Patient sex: M
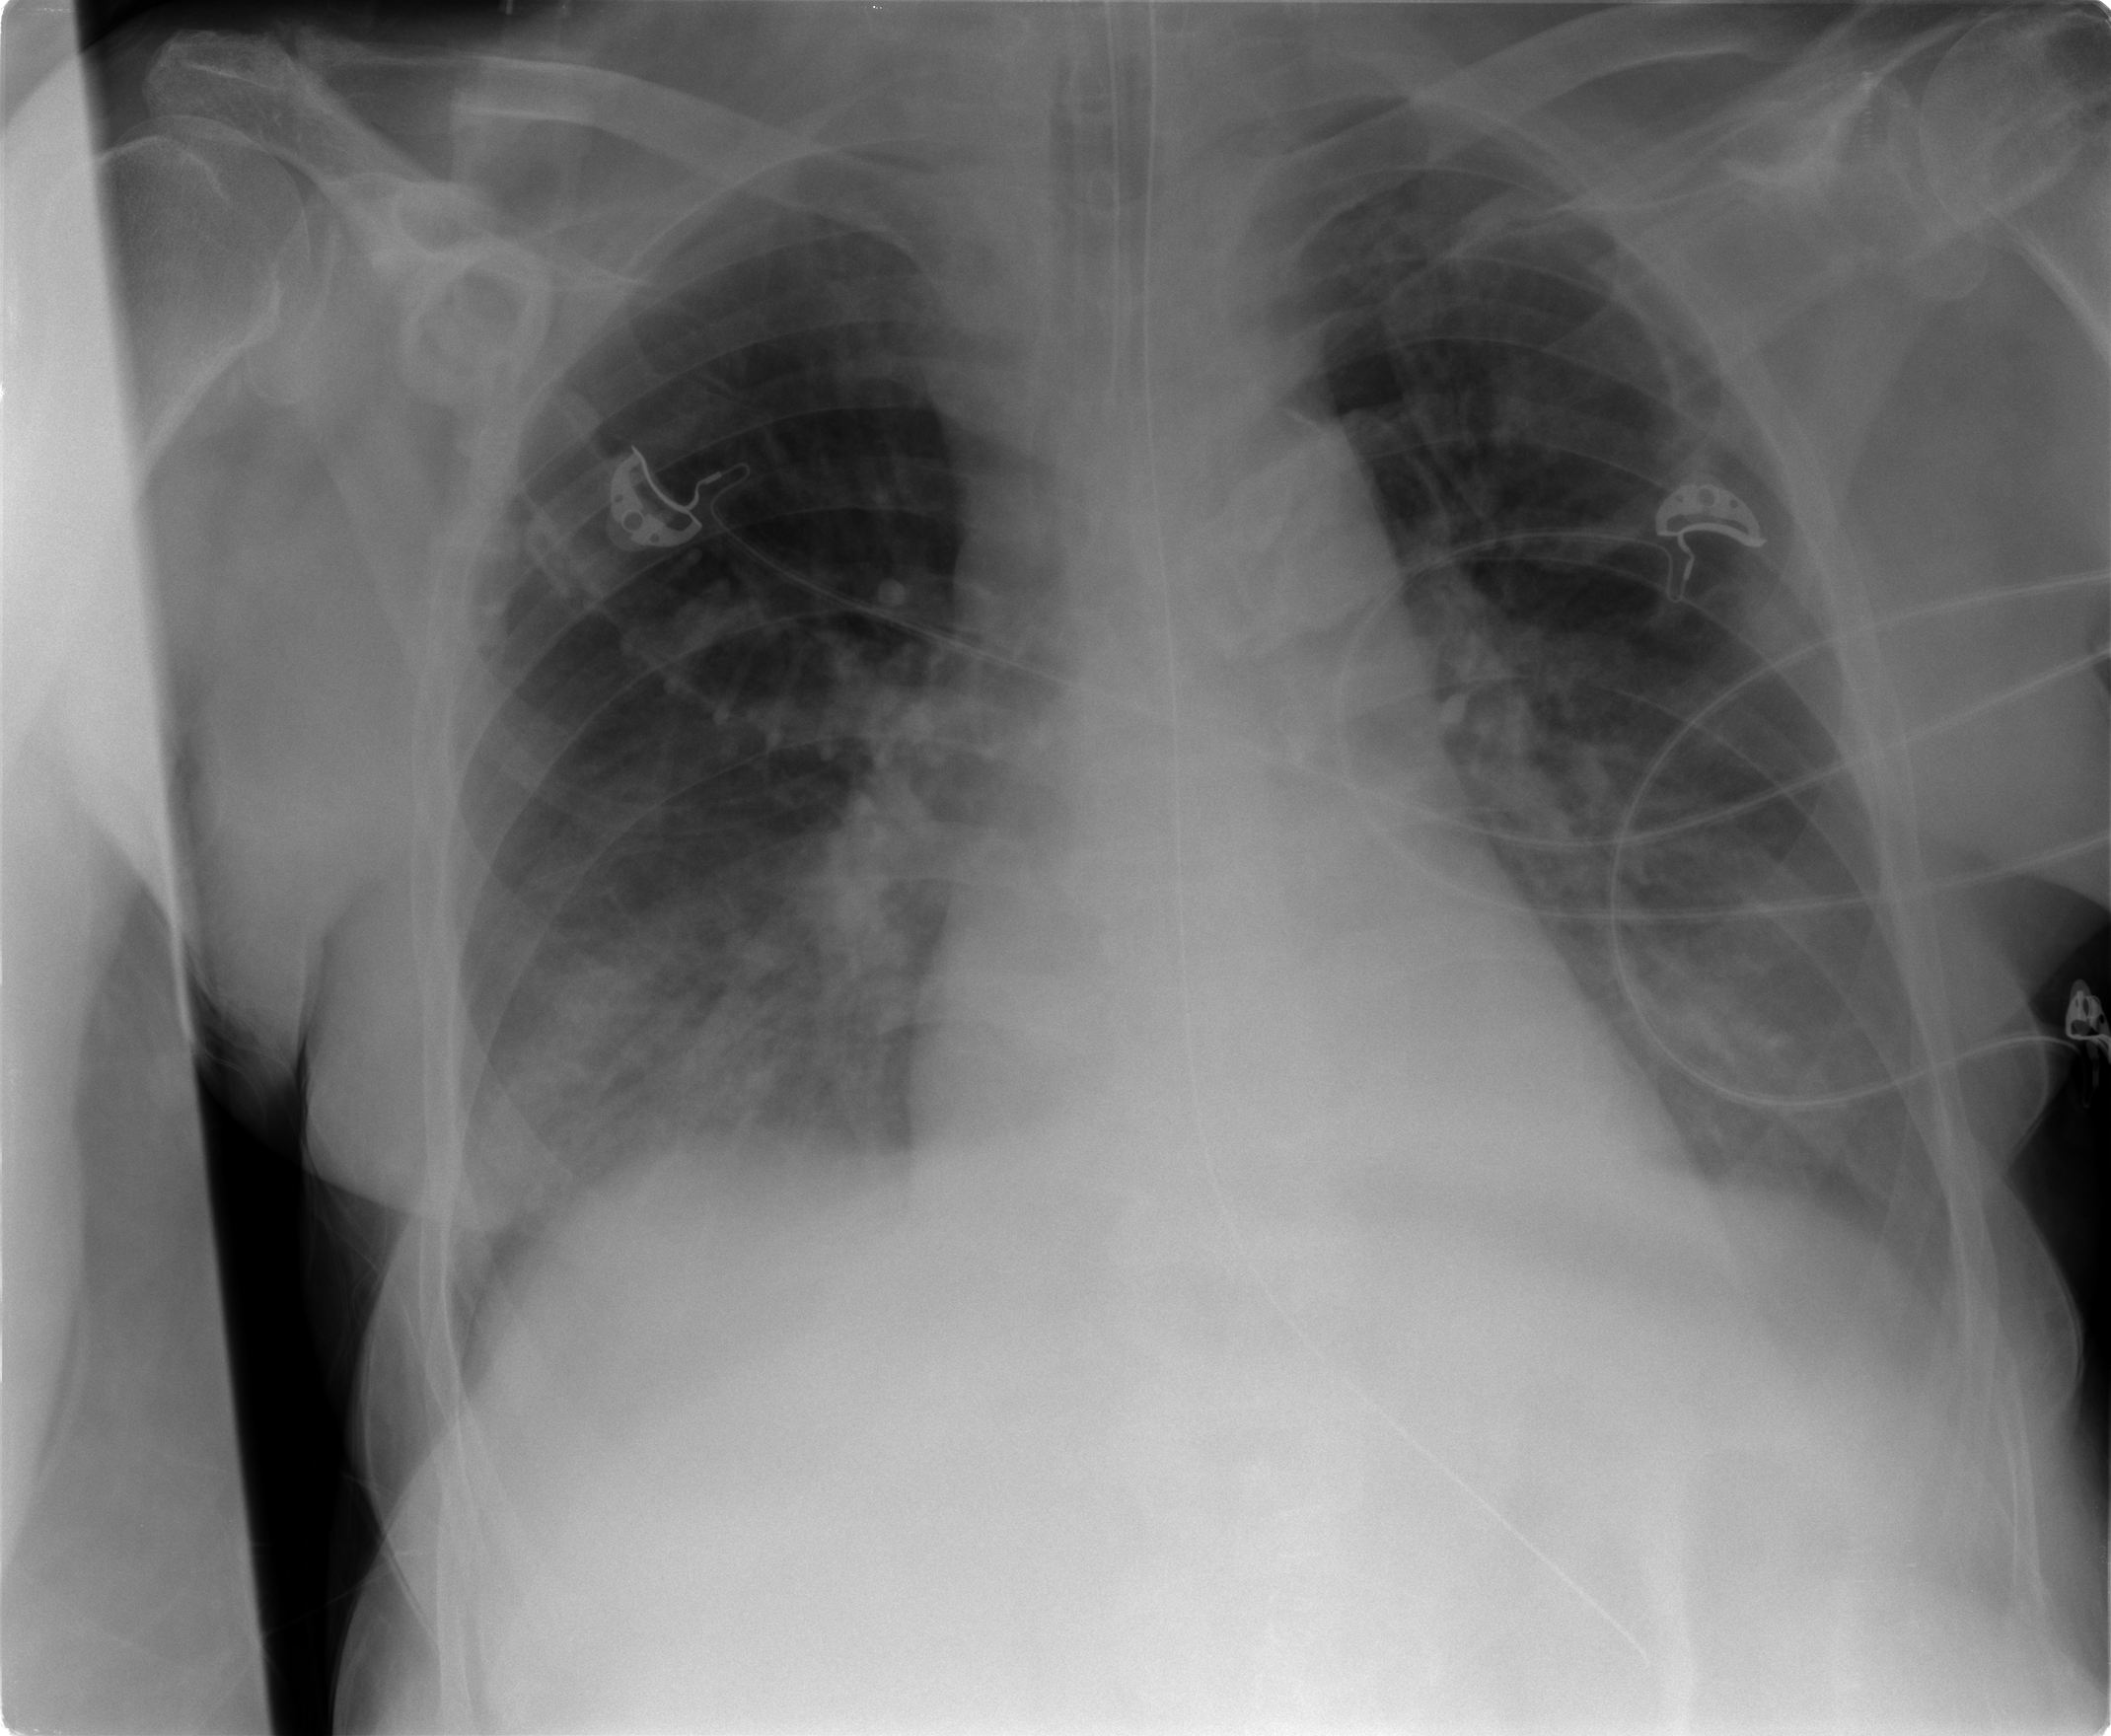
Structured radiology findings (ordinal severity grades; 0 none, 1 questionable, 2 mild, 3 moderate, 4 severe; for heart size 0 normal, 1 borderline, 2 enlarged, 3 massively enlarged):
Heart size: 0
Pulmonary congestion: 0
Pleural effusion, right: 1
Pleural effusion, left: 1
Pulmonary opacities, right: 2
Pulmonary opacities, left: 0
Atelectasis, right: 2
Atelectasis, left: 2